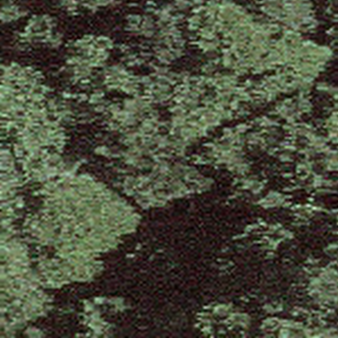
Label: other